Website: macys
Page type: cross-sells
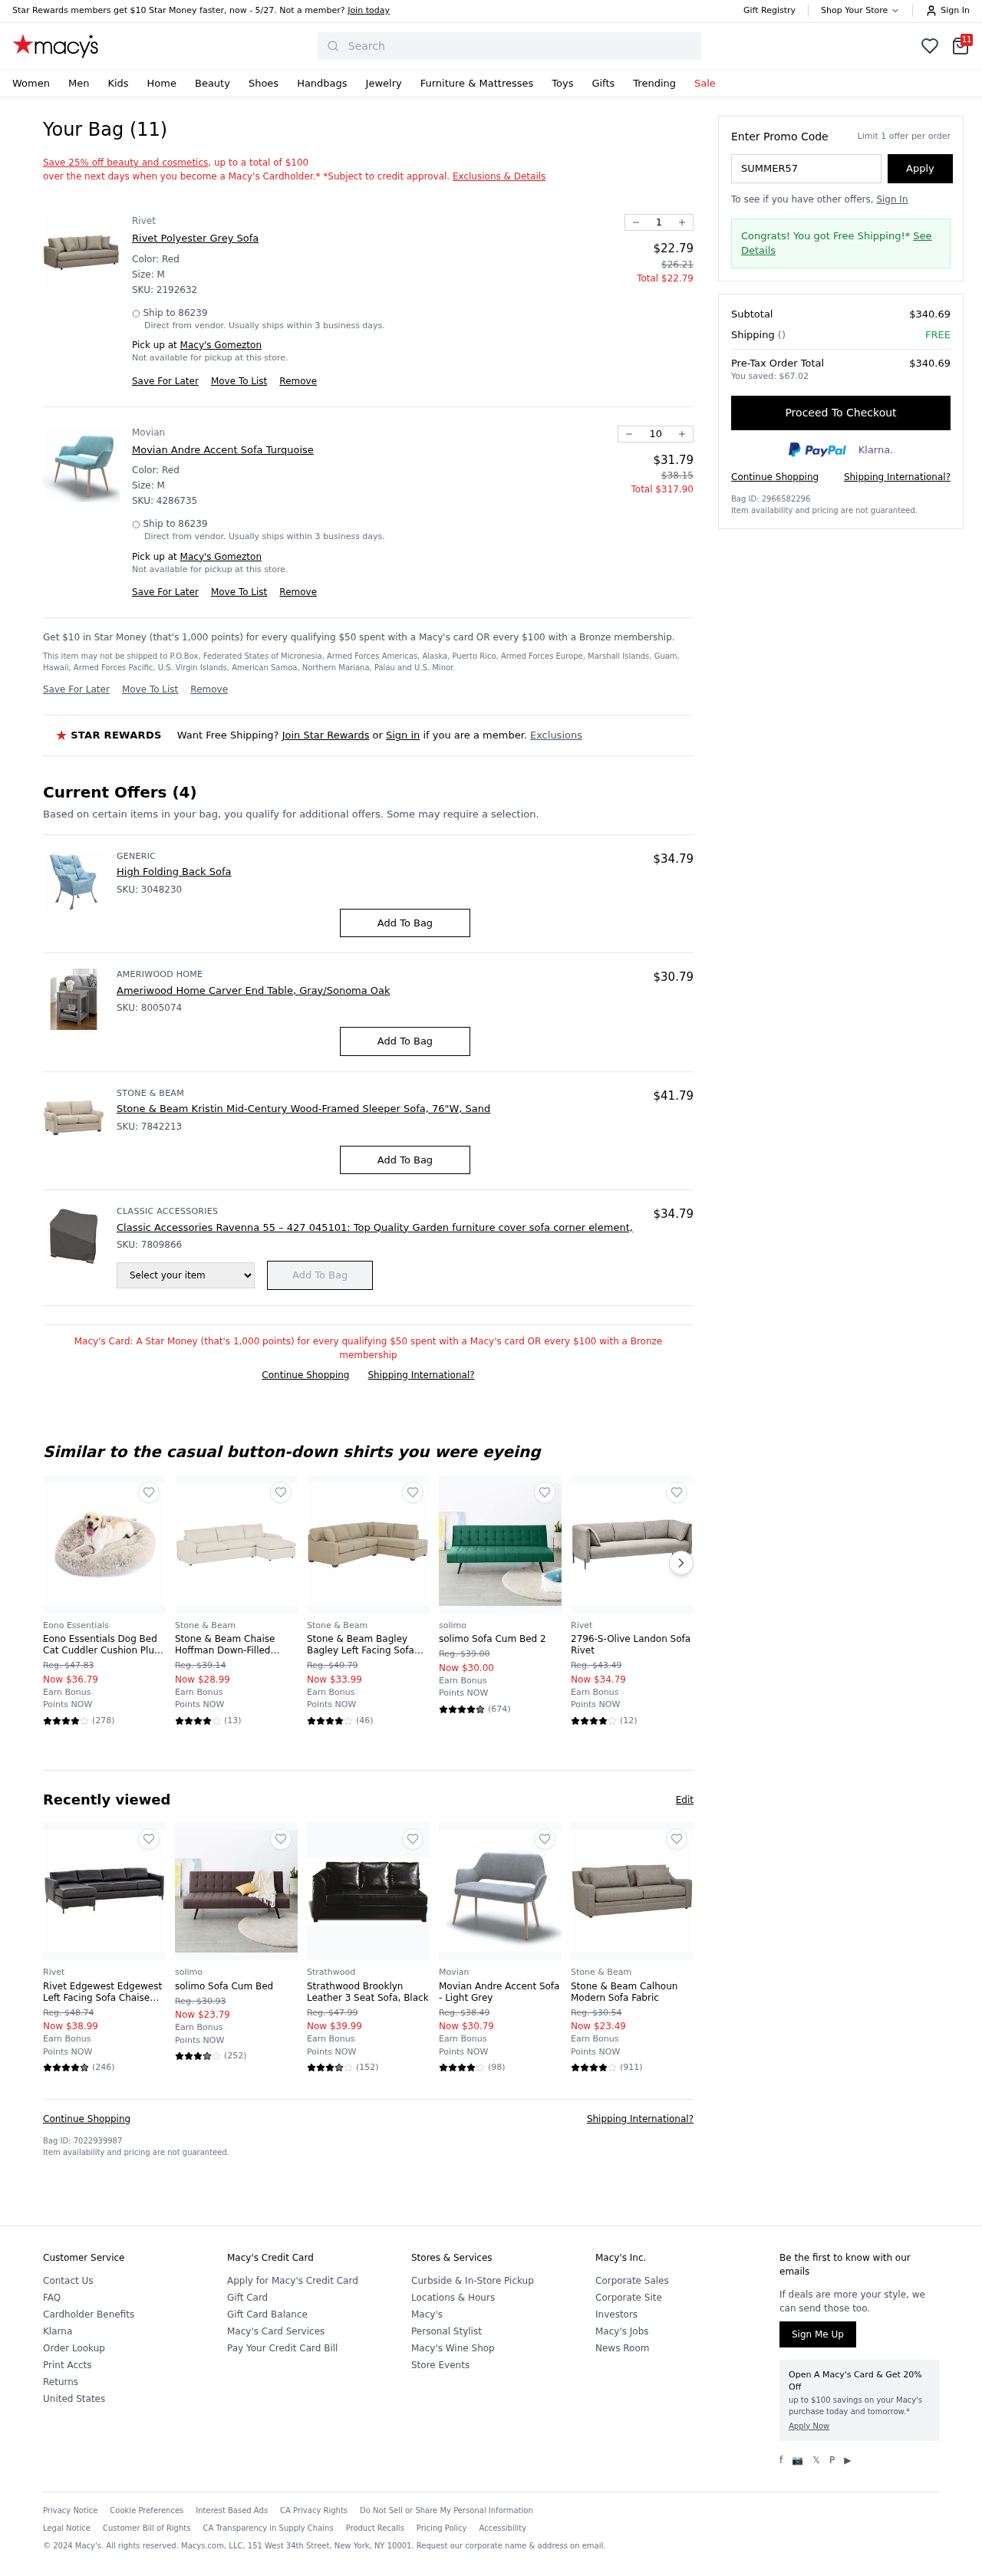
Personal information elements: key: PII_CITY
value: Gomezton
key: PII_POSTCODE
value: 86239
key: PII_PROMO_CODE
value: SUMMER57
Product elements: key: PRODUCT10_BRAND
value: Rivet
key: PRODUCT10_NAME
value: Rivet Edgewest Edgewest Left Facing Sofa Chaise Sectional
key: PRODUCT10_NUM_RATINGS
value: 246
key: PRODUCT10_PRICE
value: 38.99
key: PRODUCT10_RATING
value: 4.7
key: PRODUCT11_BRAND
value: solimo
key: PRODUCT11_NAME
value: solimo Sofa Cum Bed
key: PRODUCT11_NUM_RATINGS
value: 252
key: PRODUCT11_PRICE
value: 23.79
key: PRODUCT11_RATING
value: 3.7
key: PRODUCT12_BRAND
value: Strathwood
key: PRODUCT12_NAME
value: Strathwood Brooklyn Leather 3 Seat Sofa, Black
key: PRODUCT12_NUM_RATINGS
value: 152
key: PRODUCT12_PRICE
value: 39.99
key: PRODUCT12_RATING
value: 3.7
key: PRODUCT13_BRAND
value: Movian
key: PRODUCT13_NAME
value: Movian Andre Accent Sofa - Light Grey
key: PRODUCT13_NUM_RATINGS
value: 98
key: PRODUCT13_PRICE
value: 30.79
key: PRODUCT13_RATING
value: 4.2
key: PRODUCT14_BRAND
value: Stone & Beam
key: PRODUCT14_NAME
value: Stone & Beam Calhoun Modern Sofa Fabric
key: PRODUCT14_NUM_RATINGS
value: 911
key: PRODUCT14_PRICE
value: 23.49
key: PRODUCT14_RATING
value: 4.2
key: PRODUCT15_BRAND
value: Generic
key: PRODUCT15_NAME
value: High Folding Back Sofa
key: PRODUCT15_PRICE
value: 34.79
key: PRODUCT16_BRAND
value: Stone & Beam
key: PRODUCT16_NAME
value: Stone & Beam Kristin Mid-Century Wood-Framed Sleeper Sofa, 76"W, Sand
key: PRODUCT16_PRICE
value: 41.79
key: PRODUCT1_BRAND
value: Rivet
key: PRODUCT1_NAME
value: Rivet Polyester Grey Sofa
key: PRODUCT1_PRICE
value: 22.79
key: PRODUCT1_QUANTITY
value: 1
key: PRODUCT2_BRAND
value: Movian
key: PRODUCT2_NAME
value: Movian Andre Accent Sofa Turquoise
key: PRODUCT2_PRICE
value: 31.79
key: PRODUCT2_QUANTITY
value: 10
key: PRODUCT3_BRAND
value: Ameriwood Home
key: PRODUCT3_NAME
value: Ameriwood Home Carver End Table, Gray/Sonoma Oak
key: PRODUCT3_PRICE
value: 30.79
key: PRODUCT4_BRAND
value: Classic Accessories
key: PRODUCT4_NAME
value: Classic Accessories Ravenna 55 – 427 045101: Top Quality Garden furniture cover sofa corner element,
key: PRODUCT4_PRICE
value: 34.79
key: PRODUCT5_BRAND
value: Eono Essentials
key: PRODUCT5_NAME
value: Eono Essentials Dog Bed Cat Cuddler Cushion Plush Donut Detachable Washable Cover Round Soft Warm Pe
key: PRODUCT5_NUM_RATINGS
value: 278
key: PRODUCT5_PRICE
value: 36.79
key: PRODUCT5_RATING
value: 4.3
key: PRODUCT6_BRAND
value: Stone & Beam
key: PRODUCT6_NAME
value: Stone & Beam Chaise Hoffman Down-Filled Sectional Sofa, 87.5" W, Ecru
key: PRODUCT6_NUM_RATINGS
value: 13
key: PRODUCT6_PRICE
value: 28.99
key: PRODUCT6_RATING
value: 4.1
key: PRODUCT7_BRAND
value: Stone & Beam
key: PRODUCT7_NAME
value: Stone & Beam Bagley Bagley Left Facing Sofa Fabric
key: PRODUCT7_NUM_RATINGS
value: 46
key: PRODUCT7_PRICE
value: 33.99
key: PRODUCT7_RATING
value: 4
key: PRODUCT8_BRAND
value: solimo
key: PRODUCT8_NAME
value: solimo Sofa Cum Bed 2
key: PRODUCT8_NUM_RATINGS
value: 674
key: PRODUCT8_PRICE
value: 30
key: PRODUCT8_RATING
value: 4.6
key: PRODUCT9_BRAND
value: Rivet
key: PRODUCT9_NAME
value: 2796-S-Olive Landon Sofa Rivet
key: PRODUCT9_NUM_RATINGS
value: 12
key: PRODUCT9_PRICE
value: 34.79
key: PRODUCT9_RATING
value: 4.4
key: PRODUCT1_SKU
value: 2192632
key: PRODUCT1_ORIGINAL_PRICE
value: $26.21
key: PRODUCT1_TOTAL
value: $22.79
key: PRODUCT2_SKU
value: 4286735
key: PRODUCT2_ORIGINAL_PRICE
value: $38.15
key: PRODUCT2_TOTAL
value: $317.90
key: PRODUCT15_SKU
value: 3048230
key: PRODUCT3_SKU
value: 8005074
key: PRODUCT16_SKU
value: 7842213
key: PRODUCT4_SKU
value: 7809866
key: PRODUCT5_ORIGINAL_PRICE
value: Reg. $47.83
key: PRODUCT6_ORIGINAL_PRICE
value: Reg. $39.14
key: PRODUCT7_ORIGINAL_PRICE
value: Reg. $40.79
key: PRODUCT8_ORIGINAL_PRICE
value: Reg. $39.00
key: PRODUCT9_ORIGINAL_PRICE
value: Reg. $43.49
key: PRODUCT10_ORIGINAL_PRICE
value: Reg. $48.74
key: PRODUCT11_ORIGINAL_PRICE
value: Reg. $30.93
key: PRODUCT12_ORIGINAL_PRICE
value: Reg. $47.99
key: PRODUCT13_ORIGINAL_PRICE
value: Reg. $38.49
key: PRODUCT14_ORIGINAL_PRICE
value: Reg. $30.54
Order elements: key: ORDER_NUM_ITEMS
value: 11
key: ORDER_SUBTOTAL
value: $340.69
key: ORDER_TOTAL
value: $340.69
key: ORDER_SAVINGS
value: $67.02
Search elements: key: HEADER_SEARCH
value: Search